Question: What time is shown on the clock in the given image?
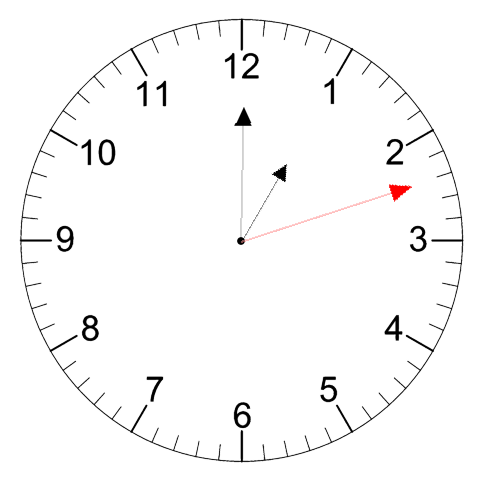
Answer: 01:00:12